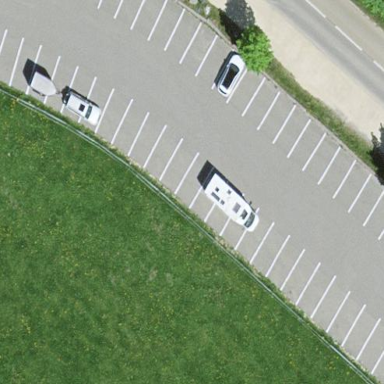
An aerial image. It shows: Parking area with surface.